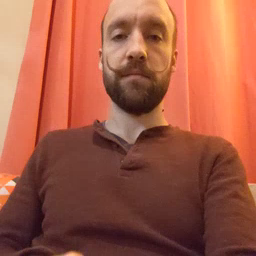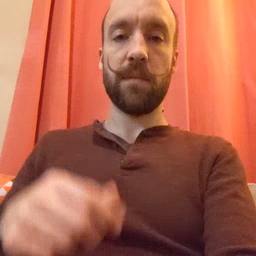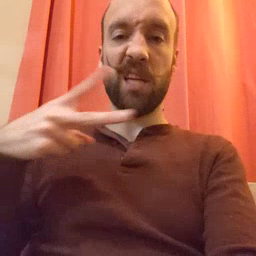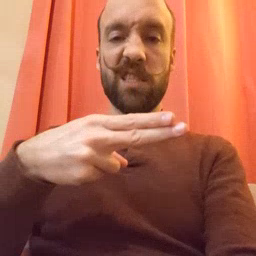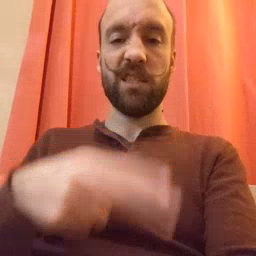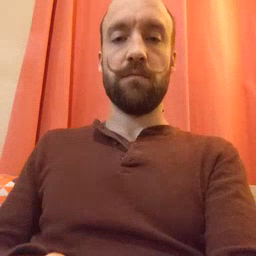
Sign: cut